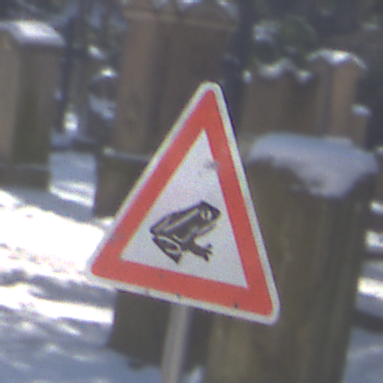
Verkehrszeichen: AmphibienwanderungLinks
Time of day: MorningAfternoon
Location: Outdoor (Special)
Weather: Clear
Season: Winter
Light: Natural